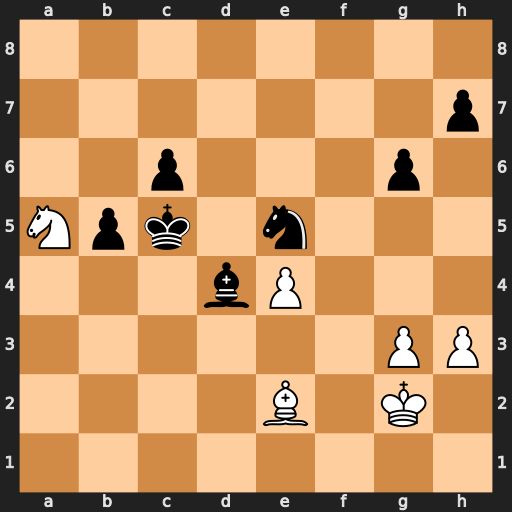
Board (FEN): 8/7p/2p3p1/Npk1n3/3bP3/6PP/4B1K1/8
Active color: w
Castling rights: -
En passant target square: -
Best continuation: Nb3+ Kb4 Nxd4